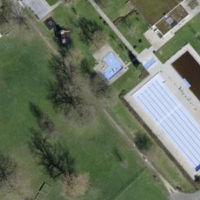
EUNIS habitat code: 24
Species observed at this site:
Lamium purpureum